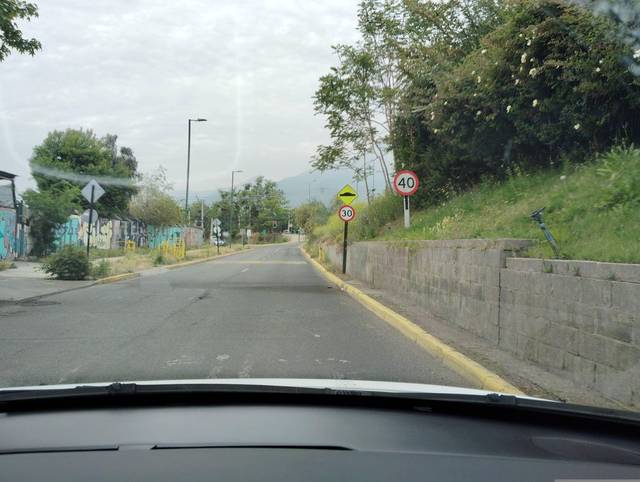
Region: Chile
Coordinates: -33.484, -70.537